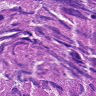
Metastatic tissue present: yes